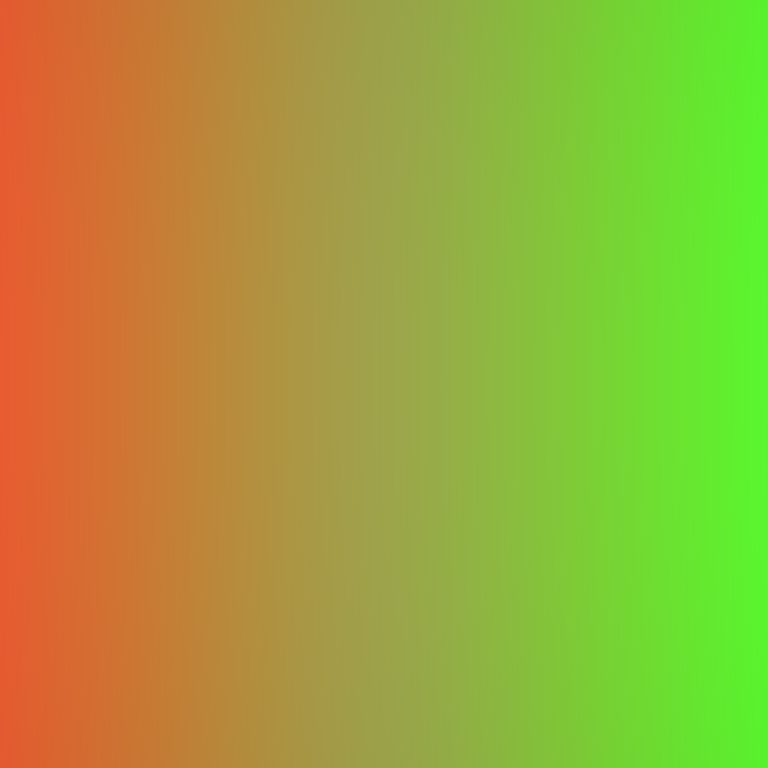
Abstract light effect, smooth gradient from warm orange to bright green, energetic atmosphere, soft blend, no room, no furniture, no objects.